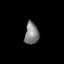
Tissue: lung
Cell type: Epithelial cells
Senescence score: 0.2084
Nuclear area (px): 303
Mean DAPI intensity: 127.591